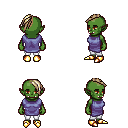
a pixel art fantasy rpg character, female body template, orc, green skin, chain tabard jacket, white pants, white blonde long mohawk hairstyle, gold boots, four views (front, back, left, right), 2x2 character sprite sheet, small pixel art, hard edges, no anti-aliasing